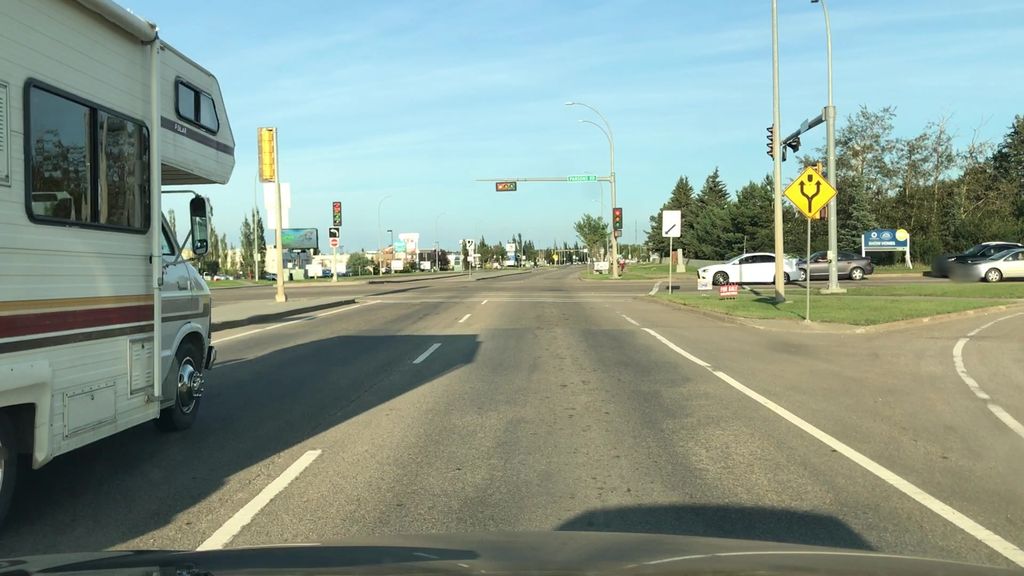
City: edmonton